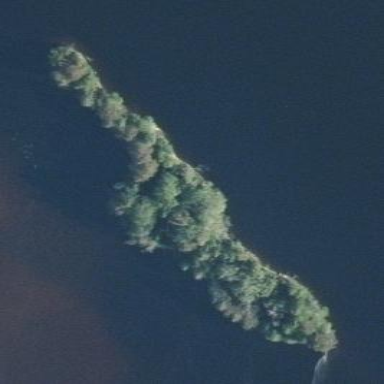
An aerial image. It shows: Islet.